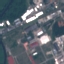
Land use / land cover: Industrial